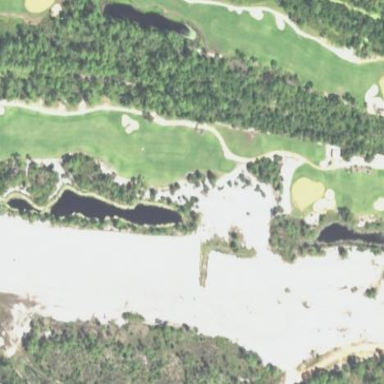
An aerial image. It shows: Picturesque scene of golf course with lateral water hazard.